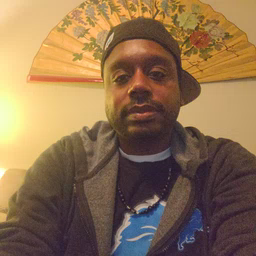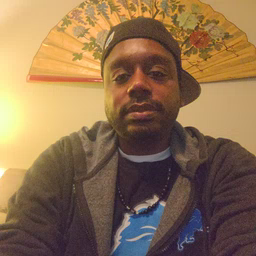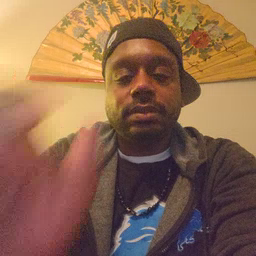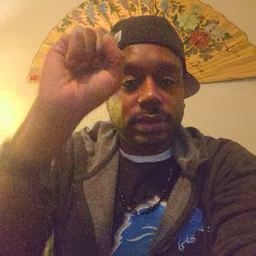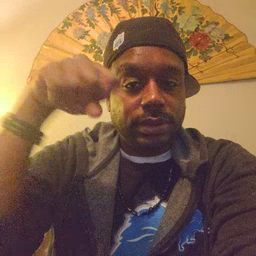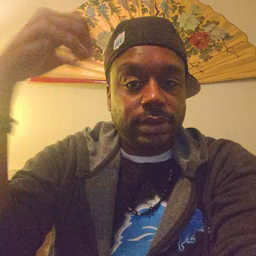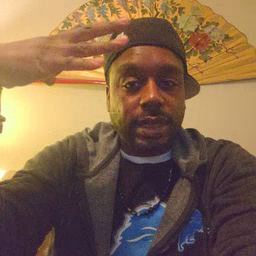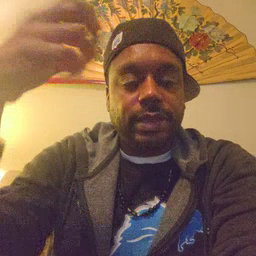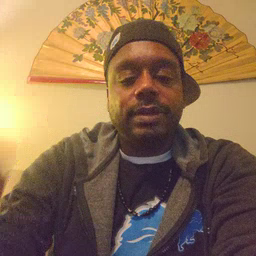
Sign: sun